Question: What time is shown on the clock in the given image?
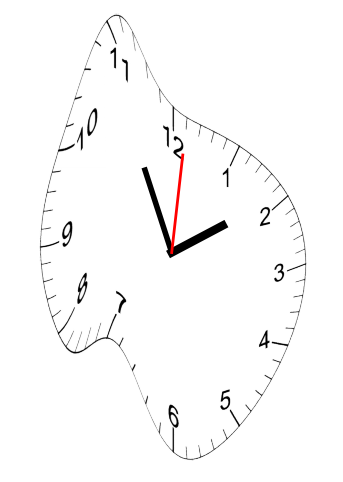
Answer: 01:55:01